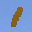
Label: 1